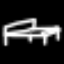
Label: bed